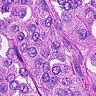
Metastatic tissue present: yes